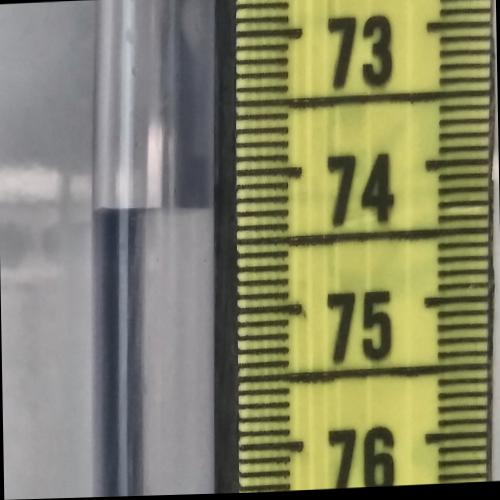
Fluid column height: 74.2 cm